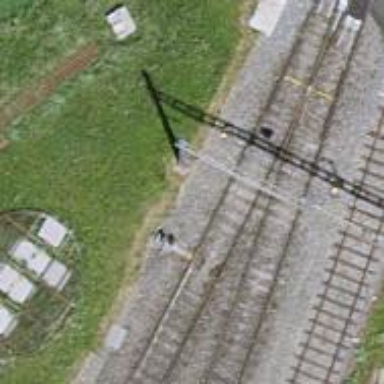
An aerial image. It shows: Railway switch.